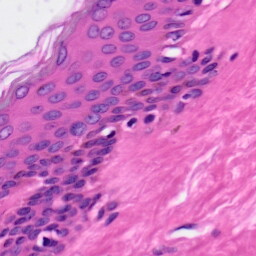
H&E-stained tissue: Skin